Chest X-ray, AP view. Patient: 40 years old, sex F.
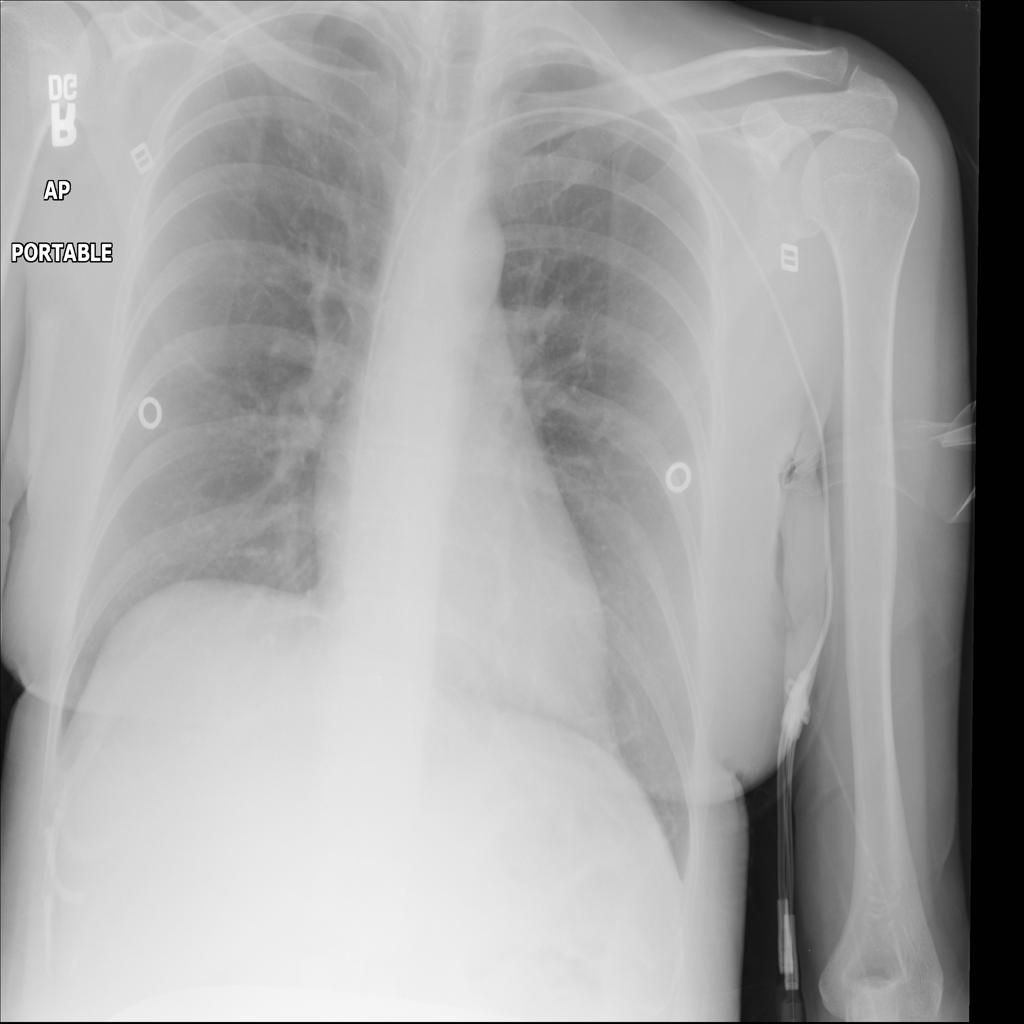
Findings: No Finding